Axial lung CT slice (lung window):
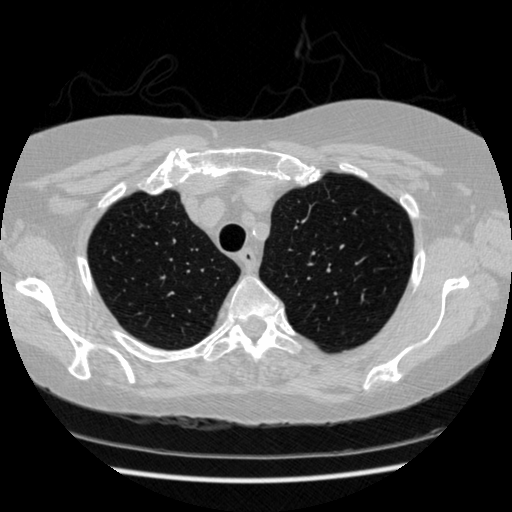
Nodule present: no